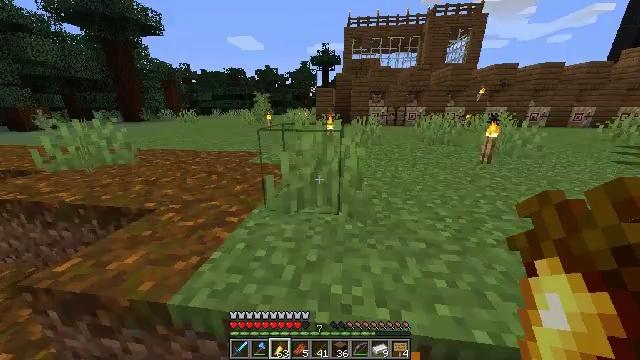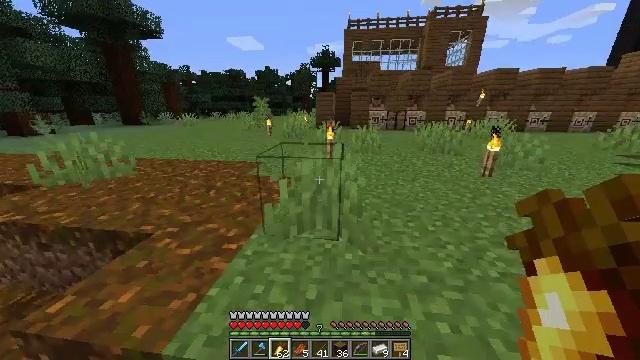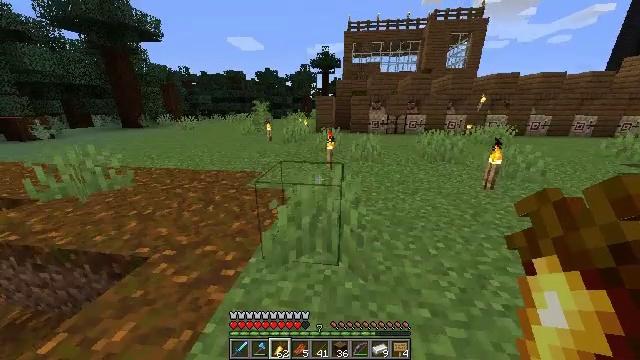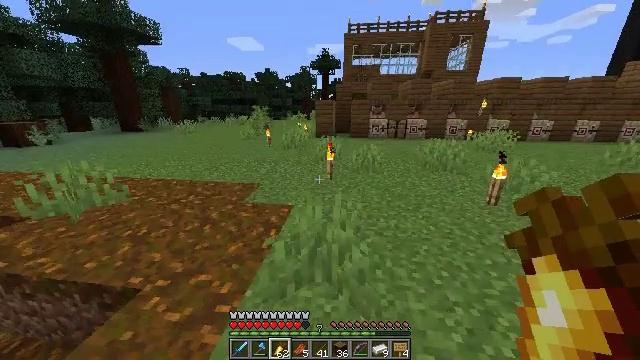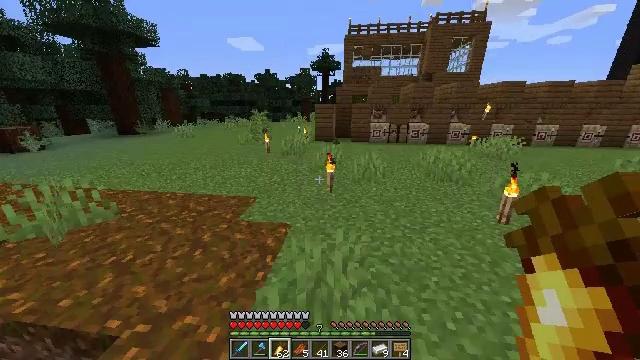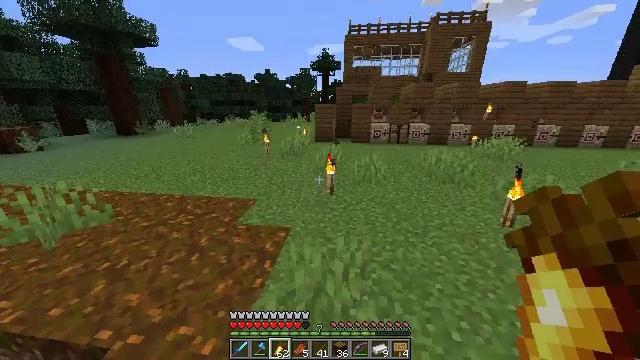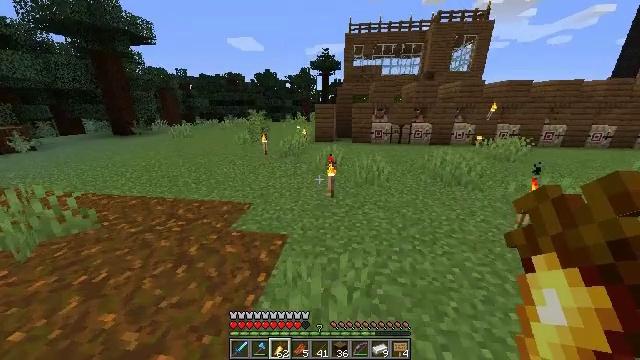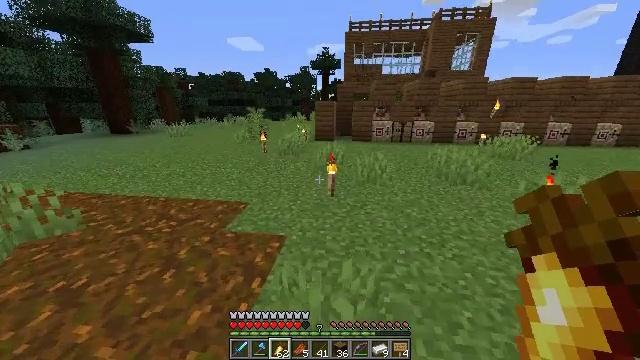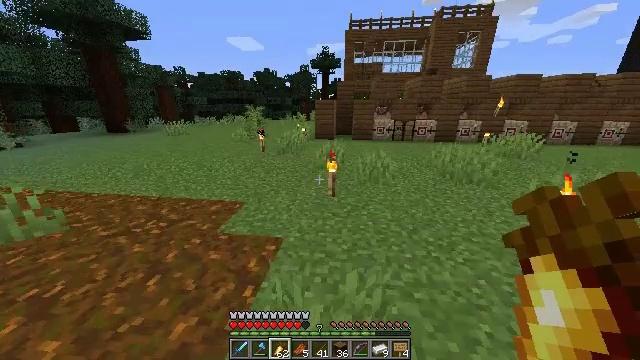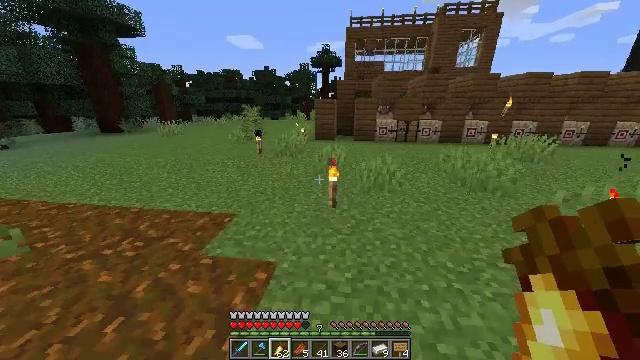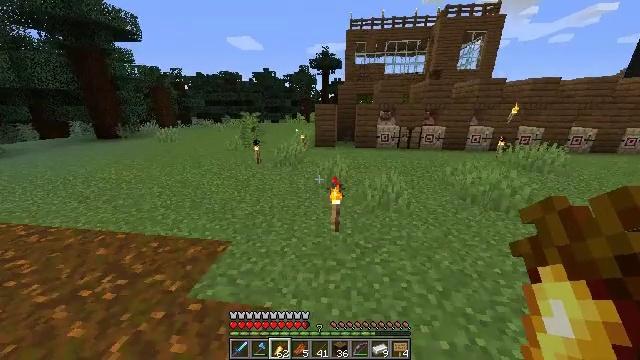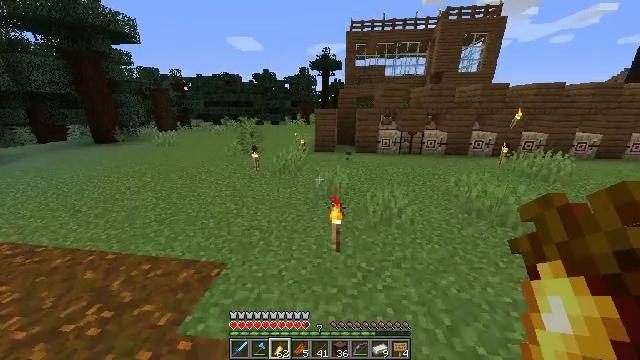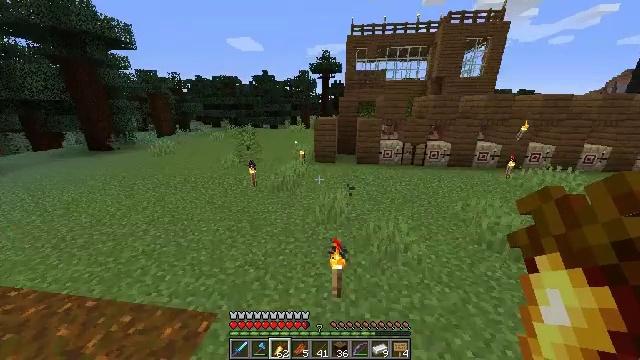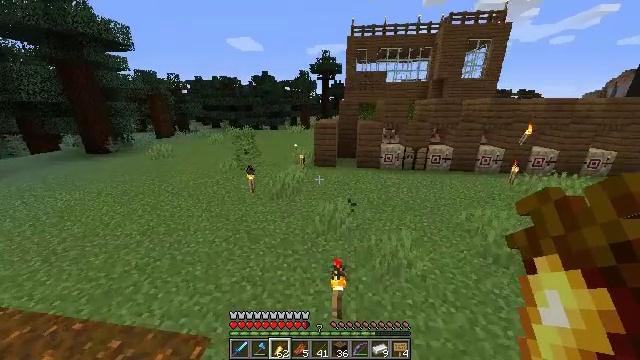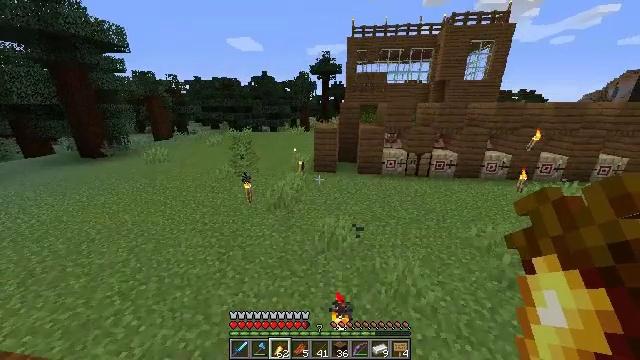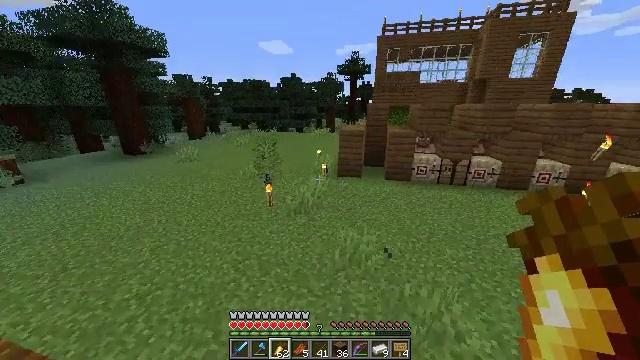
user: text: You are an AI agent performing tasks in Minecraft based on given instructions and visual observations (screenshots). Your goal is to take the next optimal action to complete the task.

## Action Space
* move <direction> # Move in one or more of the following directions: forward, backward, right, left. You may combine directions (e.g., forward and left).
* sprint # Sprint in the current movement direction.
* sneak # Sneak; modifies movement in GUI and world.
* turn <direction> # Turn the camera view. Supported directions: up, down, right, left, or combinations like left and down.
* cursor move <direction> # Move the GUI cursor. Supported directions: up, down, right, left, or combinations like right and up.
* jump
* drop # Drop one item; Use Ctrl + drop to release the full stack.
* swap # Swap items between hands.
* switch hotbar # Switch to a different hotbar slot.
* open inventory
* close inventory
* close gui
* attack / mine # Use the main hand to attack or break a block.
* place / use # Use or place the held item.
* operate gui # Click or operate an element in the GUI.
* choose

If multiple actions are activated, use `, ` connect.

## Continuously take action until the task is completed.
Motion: motion action
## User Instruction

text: Remove a light gray shulker box from the inventory.
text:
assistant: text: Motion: move forward, sprint, use / place, jump
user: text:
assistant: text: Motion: move forward, sprint, use / place, jump
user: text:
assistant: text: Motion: move forward, sprint, use / place, jump
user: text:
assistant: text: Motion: move forward, sprint, use / place, jump
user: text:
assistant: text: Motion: move forward, sprint, use / place, jump
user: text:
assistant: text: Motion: move forward, sprint, use / place, jump
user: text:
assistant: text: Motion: move forward, sprint, jump
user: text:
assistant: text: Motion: move forward, sprint, jump
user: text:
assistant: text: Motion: move forward, sprint, jump
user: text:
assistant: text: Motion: move forward, sprint, jump
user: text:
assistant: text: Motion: move forward, sprint, jump
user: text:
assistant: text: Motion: move forward, sprint, jump
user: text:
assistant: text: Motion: move forward, sprint, jump
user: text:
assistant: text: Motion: move forward, sprint, jump
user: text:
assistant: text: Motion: move forward, sprint, turn left, jump
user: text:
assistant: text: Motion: move forward, turn left and up, jump
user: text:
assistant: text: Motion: move forward, turn left and up, jump
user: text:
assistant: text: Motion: move forward, turn left and up, jump
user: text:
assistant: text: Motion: move forward, turn left and up, jump
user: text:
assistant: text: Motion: move forward, turn left and up, jump
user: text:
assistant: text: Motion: move forward, turn left, jump
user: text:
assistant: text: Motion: move forward, turn right and up, jump
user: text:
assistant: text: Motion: move forward
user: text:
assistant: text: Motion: move forward
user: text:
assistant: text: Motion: move forward, turn down
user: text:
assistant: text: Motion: move forward, turn left and down, open inventory
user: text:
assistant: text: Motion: open inventory
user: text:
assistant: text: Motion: open inventory
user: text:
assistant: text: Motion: no_op
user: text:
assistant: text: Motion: no_op